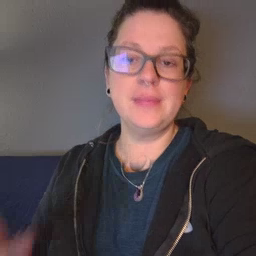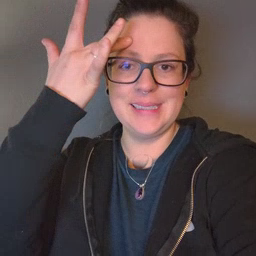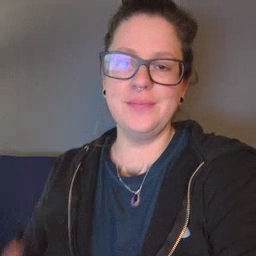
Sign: sick